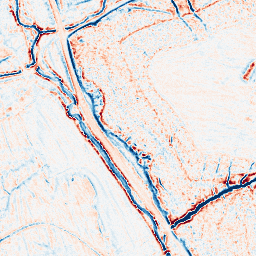
Category: edge_preserving
Decomposition family: bilateral
Decomposition parameters: d: 9
sigma_color: 75
sigma_space: 50
Upsampling method: quintic
Upsampling parameters: scale: 4
Upsampling scale: 4